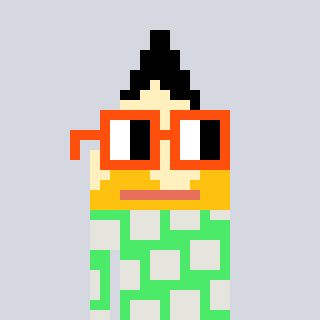
a pixel art character with square orange glasses, a pencil-shaped head and a teal-colored body on a cool background